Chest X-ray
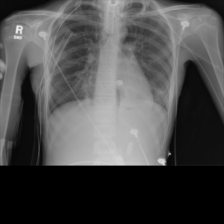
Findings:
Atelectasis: negative
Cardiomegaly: negative
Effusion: negative
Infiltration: negative
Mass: negative
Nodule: negative
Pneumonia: negative
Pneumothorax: positive
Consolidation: negative
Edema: negative
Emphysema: negative
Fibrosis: negative
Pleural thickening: negative
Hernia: negative